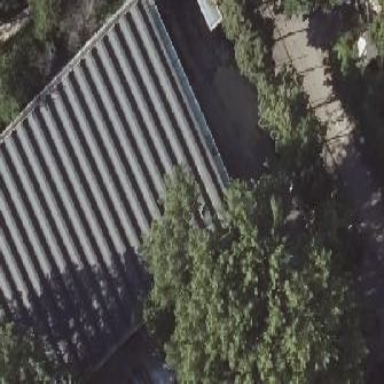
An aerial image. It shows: Sports hall building with flat roof. The sports hall is designed for leisure and recreational activities.